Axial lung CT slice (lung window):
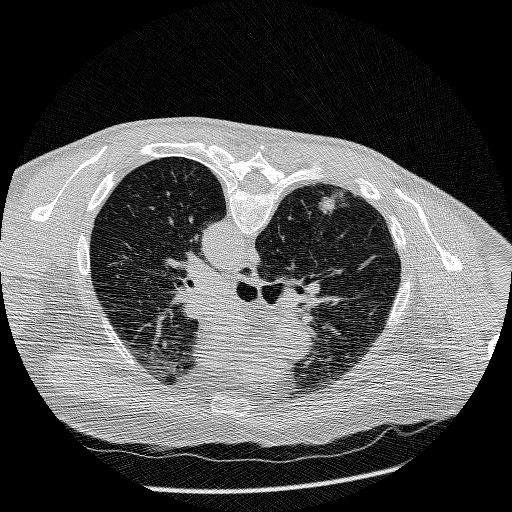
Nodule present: yes
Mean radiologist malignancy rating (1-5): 4.75